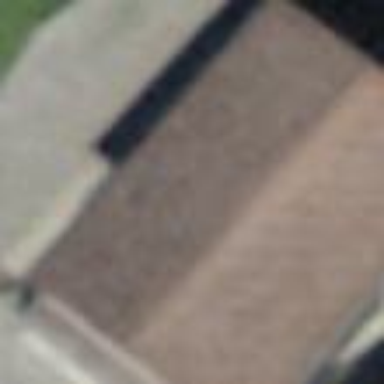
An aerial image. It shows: Detached building.